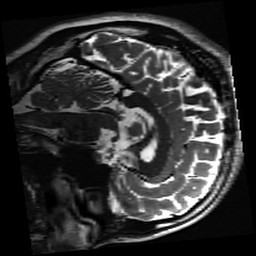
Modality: inplaneT2
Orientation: sagittal